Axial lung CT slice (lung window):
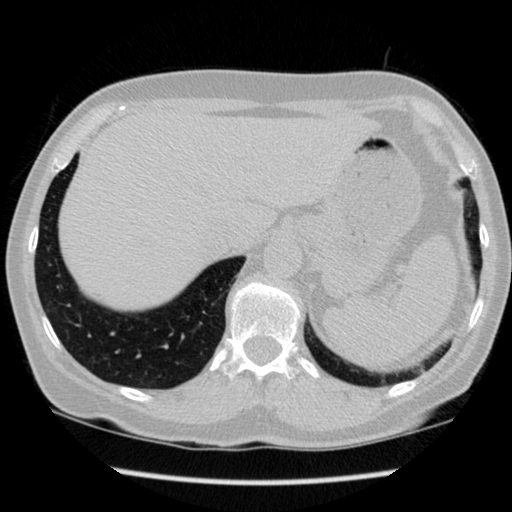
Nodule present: no